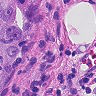
Metastatic tissue present: yes